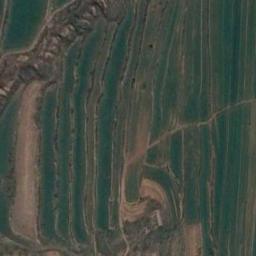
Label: terrace